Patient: sex F, age 76
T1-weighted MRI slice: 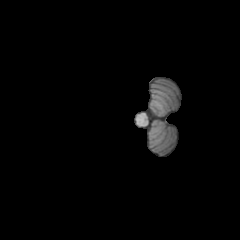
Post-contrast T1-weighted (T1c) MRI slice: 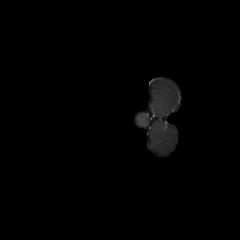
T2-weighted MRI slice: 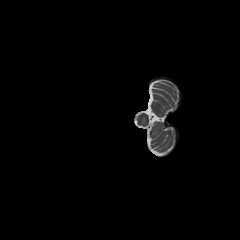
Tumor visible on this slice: no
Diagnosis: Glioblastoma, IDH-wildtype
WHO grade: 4